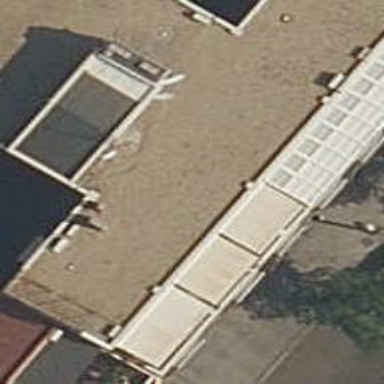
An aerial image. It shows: Clinic.